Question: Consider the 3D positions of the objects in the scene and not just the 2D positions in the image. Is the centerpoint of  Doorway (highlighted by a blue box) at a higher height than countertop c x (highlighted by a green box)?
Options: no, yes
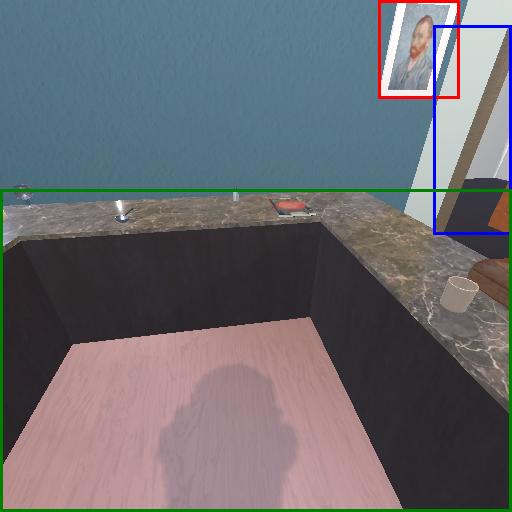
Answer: no